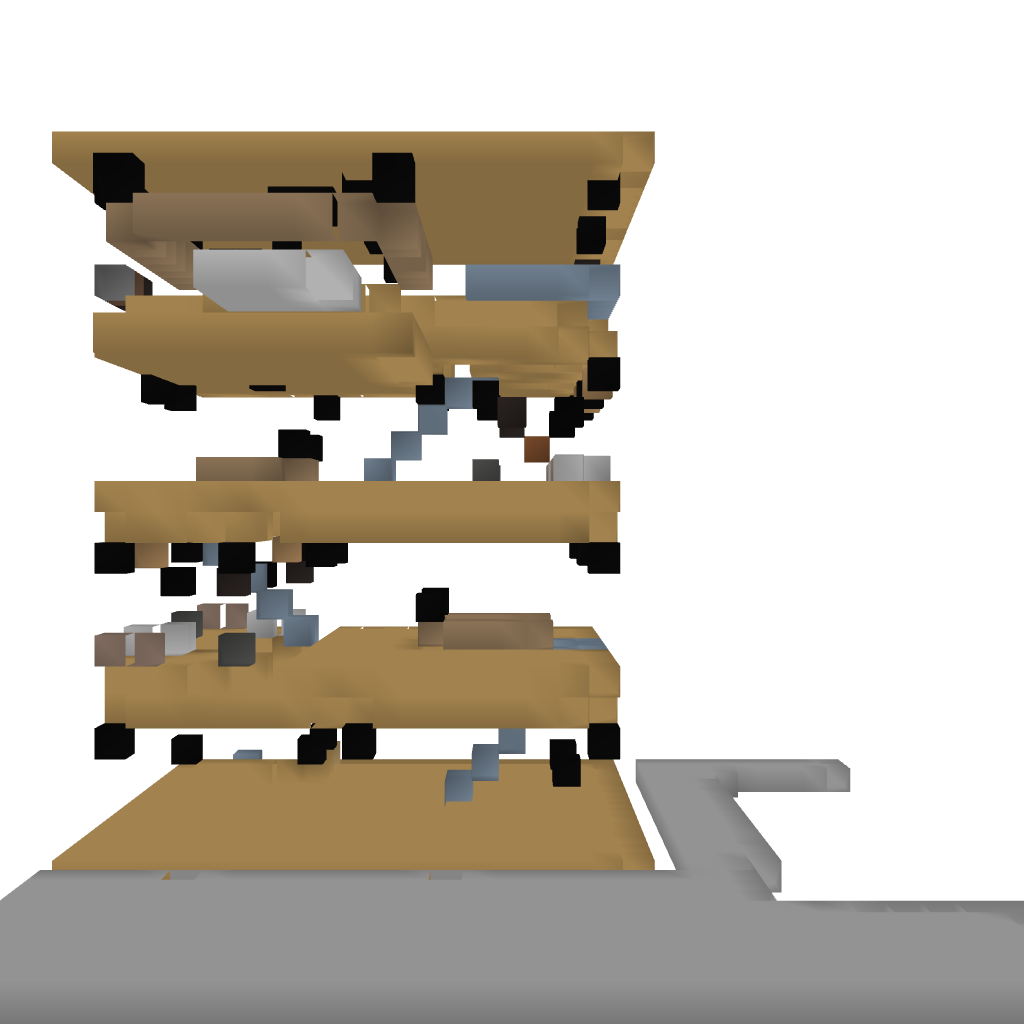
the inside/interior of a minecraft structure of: the-luxus-home